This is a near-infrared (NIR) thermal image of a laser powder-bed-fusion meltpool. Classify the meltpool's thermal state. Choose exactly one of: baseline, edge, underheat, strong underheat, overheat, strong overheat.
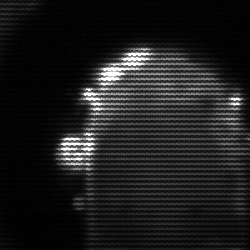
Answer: baseline